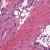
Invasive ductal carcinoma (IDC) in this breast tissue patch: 1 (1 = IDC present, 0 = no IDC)